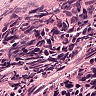
Metastatic tissue present: no